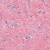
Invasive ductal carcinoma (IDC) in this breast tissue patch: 0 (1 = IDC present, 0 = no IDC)